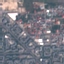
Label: Residential